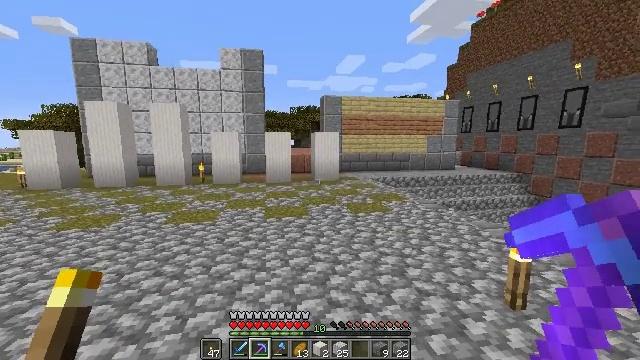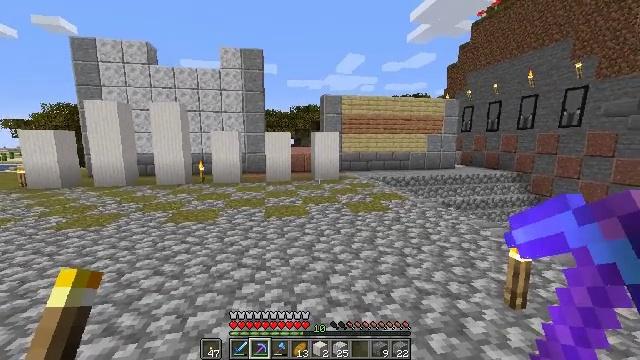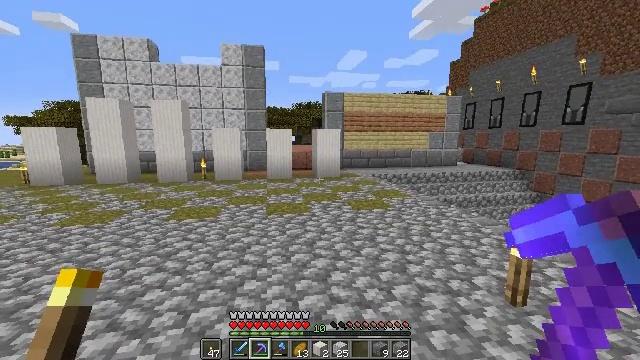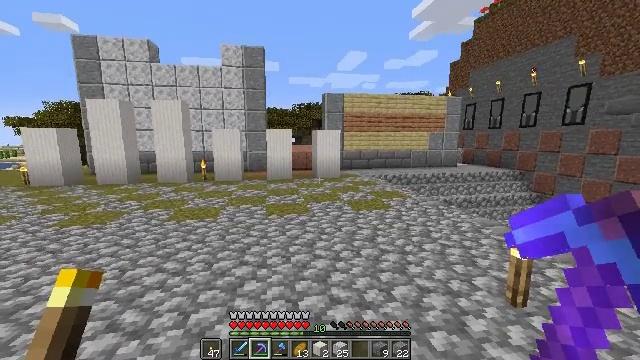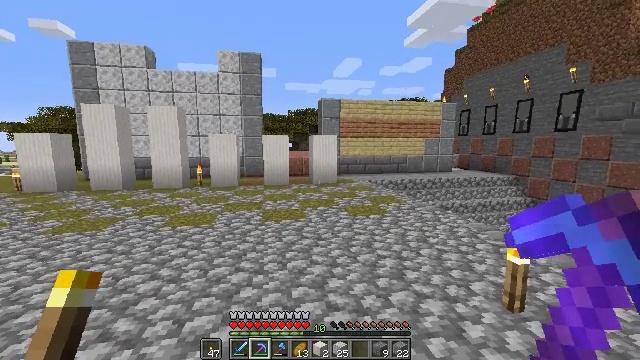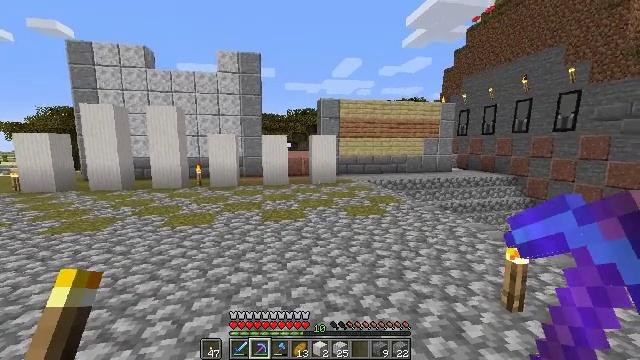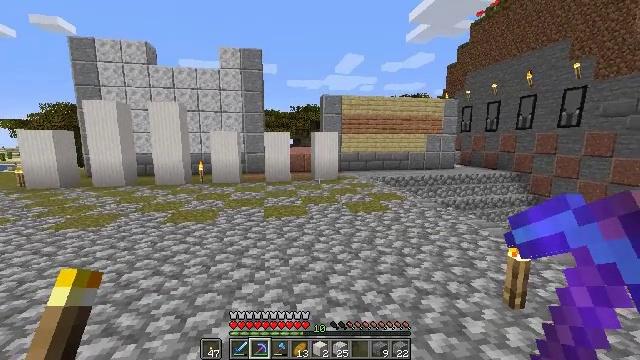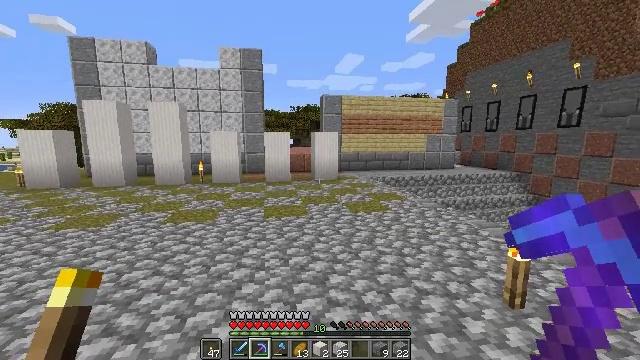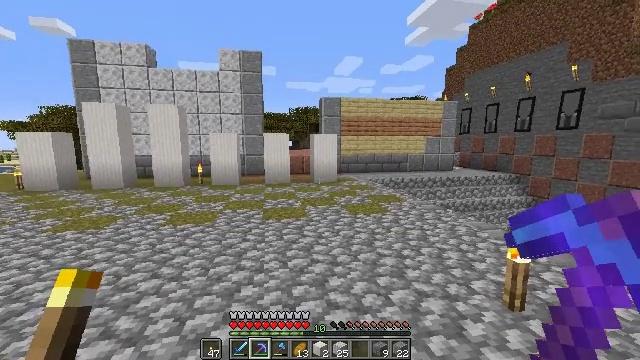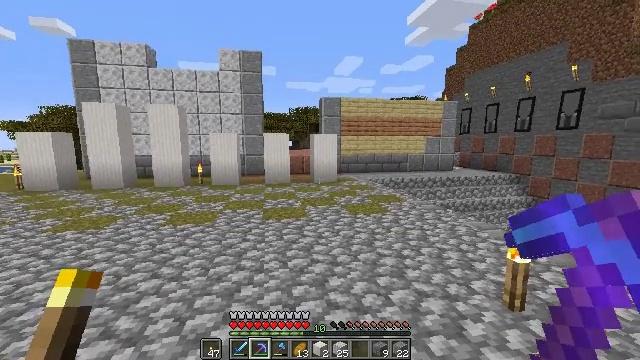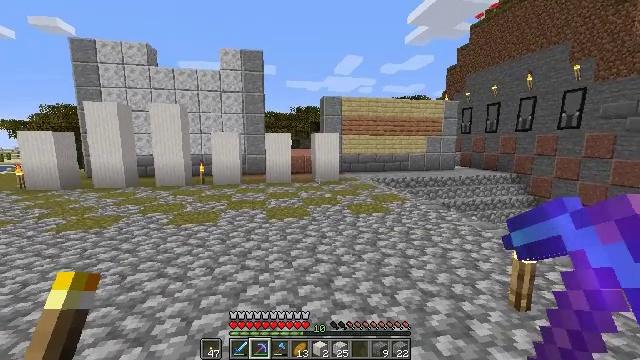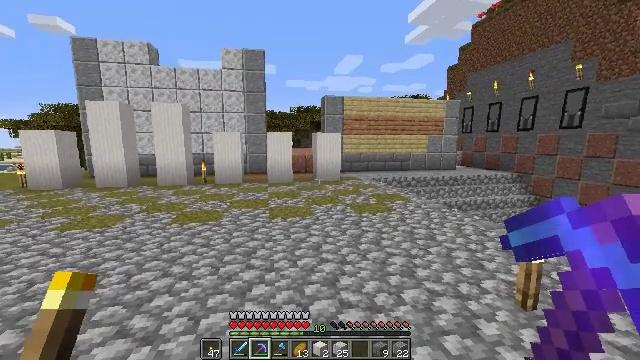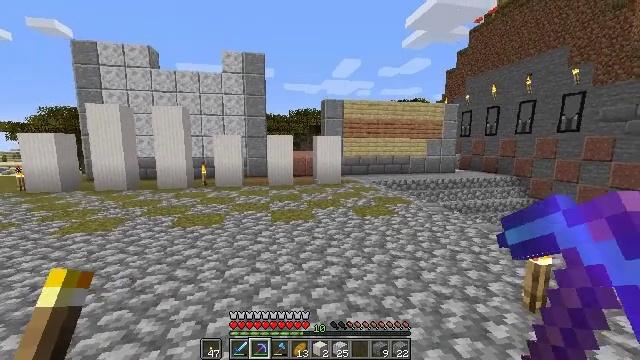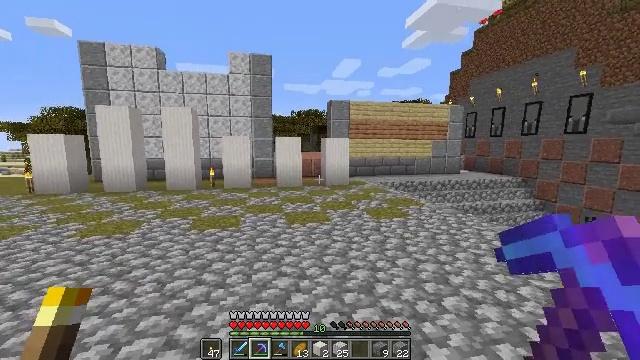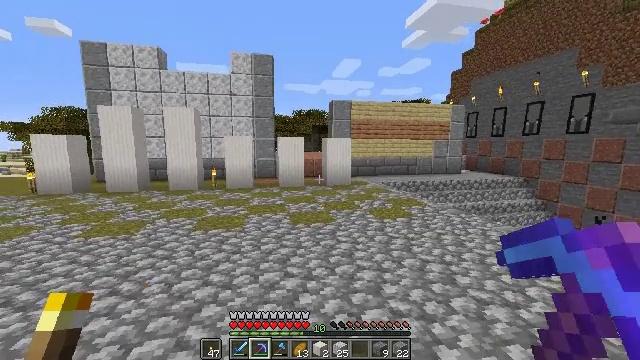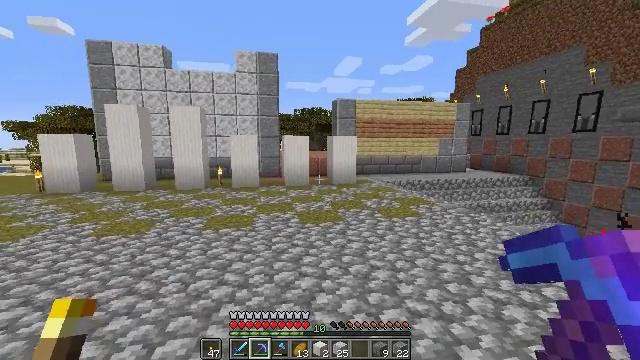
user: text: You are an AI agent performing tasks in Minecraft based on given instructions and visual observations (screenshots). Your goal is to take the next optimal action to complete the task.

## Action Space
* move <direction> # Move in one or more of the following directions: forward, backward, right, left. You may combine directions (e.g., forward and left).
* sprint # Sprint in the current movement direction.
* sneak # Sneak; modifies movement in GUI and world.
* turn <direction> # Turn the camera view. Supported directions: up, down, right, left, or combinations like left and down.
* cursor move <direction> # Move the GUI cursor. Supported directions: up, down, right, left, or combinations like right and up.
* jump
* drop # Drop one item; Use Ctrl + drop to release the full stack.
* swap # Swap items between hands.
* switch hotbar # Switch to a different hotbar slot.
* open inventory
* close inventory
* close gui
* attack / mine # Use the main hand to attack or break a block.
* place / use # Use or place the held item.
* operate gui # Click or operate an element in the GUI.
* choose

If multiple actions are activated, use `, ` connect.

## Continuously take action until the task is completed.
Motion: motion action
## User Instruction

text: Mine the quartz pillar for materials.
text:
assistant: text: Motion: no_op
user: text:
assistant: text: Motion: no_op
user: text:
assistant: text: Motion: no_op
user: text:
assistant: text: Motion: turn up
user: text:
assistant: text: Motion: no_op
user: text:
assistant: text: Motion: no_op
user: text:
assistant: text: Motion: no_op
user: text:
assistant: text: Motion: no_op
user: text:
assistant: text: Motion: no_op
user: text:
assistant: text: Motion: move left
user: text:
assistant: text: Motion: move left
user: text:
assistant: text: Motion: move left
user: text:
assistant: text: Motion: move left
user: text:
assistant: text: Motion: move left
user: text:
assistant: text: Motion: move left
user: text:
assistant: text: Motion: move left
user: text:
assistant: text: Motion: move left
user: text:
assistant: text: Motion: move left
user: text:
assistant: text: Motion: move left
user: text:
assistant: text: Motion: move left
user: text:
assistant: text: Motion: move left
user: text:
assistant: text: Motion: move left
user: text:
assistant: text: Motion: move left
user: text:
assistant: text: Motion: move left
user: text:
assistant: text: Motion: move left
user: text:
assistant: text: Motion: move left, turn left and down
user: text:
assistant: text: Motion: move left, turn left and down
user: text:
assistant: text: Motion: move left, turn left and down
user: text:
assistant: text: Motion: move left, turn left and up
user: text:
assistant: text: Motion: move left, turn left and up